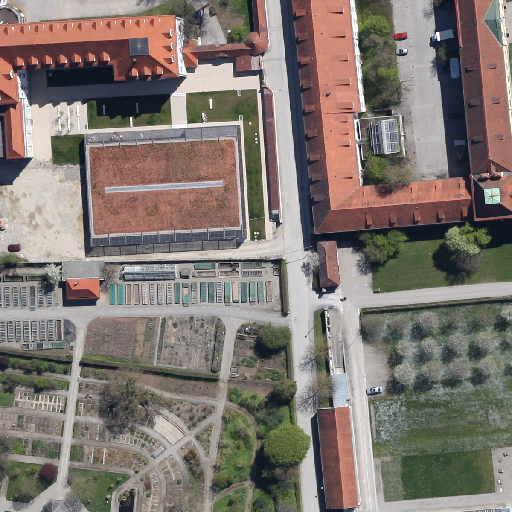
Referring expression: paved road